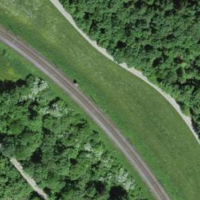
EUNIS habitat code: 44
Species observed at this site:
Euphorbia cyparissias
Ajuga reptans